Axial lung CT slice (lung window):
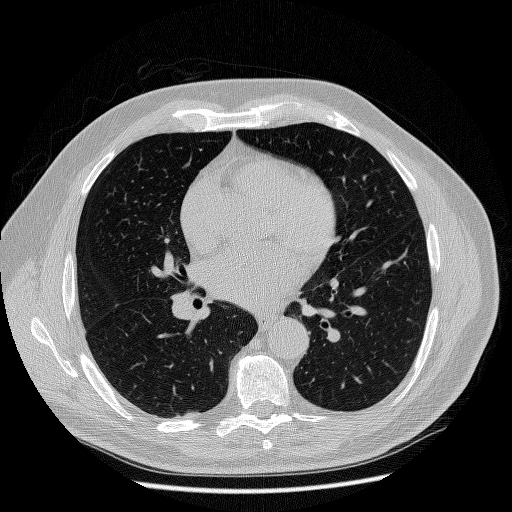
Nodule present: no